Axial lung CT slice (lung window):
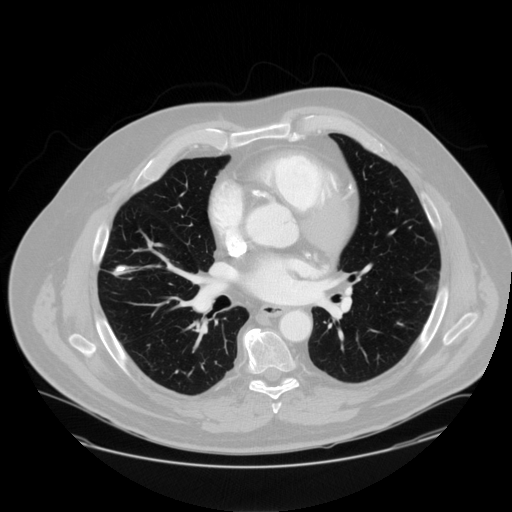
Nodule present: no